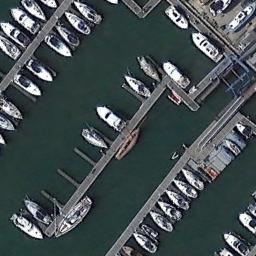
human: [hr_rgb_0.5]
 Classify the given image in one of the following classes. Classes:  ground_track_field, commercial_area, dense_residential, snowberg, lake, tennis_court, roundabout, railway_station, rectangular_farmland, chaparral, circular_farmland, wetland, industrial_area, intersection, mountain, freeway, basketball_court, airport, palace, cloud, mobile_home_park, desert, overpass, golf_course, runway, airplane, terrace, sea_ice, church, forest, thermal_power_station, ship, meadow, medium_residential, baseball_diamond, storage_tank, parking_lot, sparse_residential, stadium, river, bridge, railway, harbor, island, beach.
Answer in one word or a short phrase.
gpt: harbor